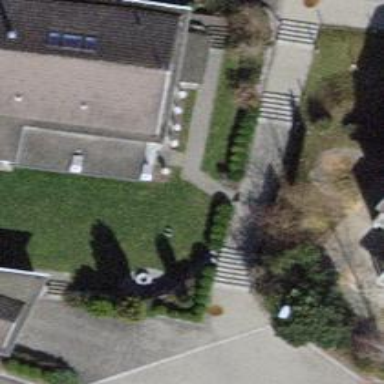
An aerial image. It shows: Concrete steps.